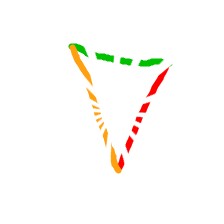
Shape: triangle